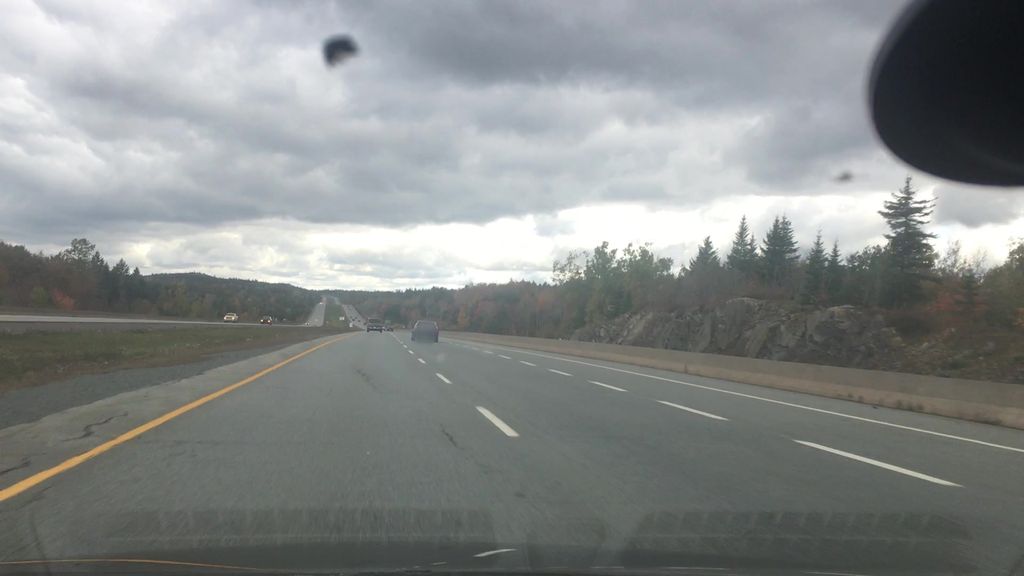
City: halifax